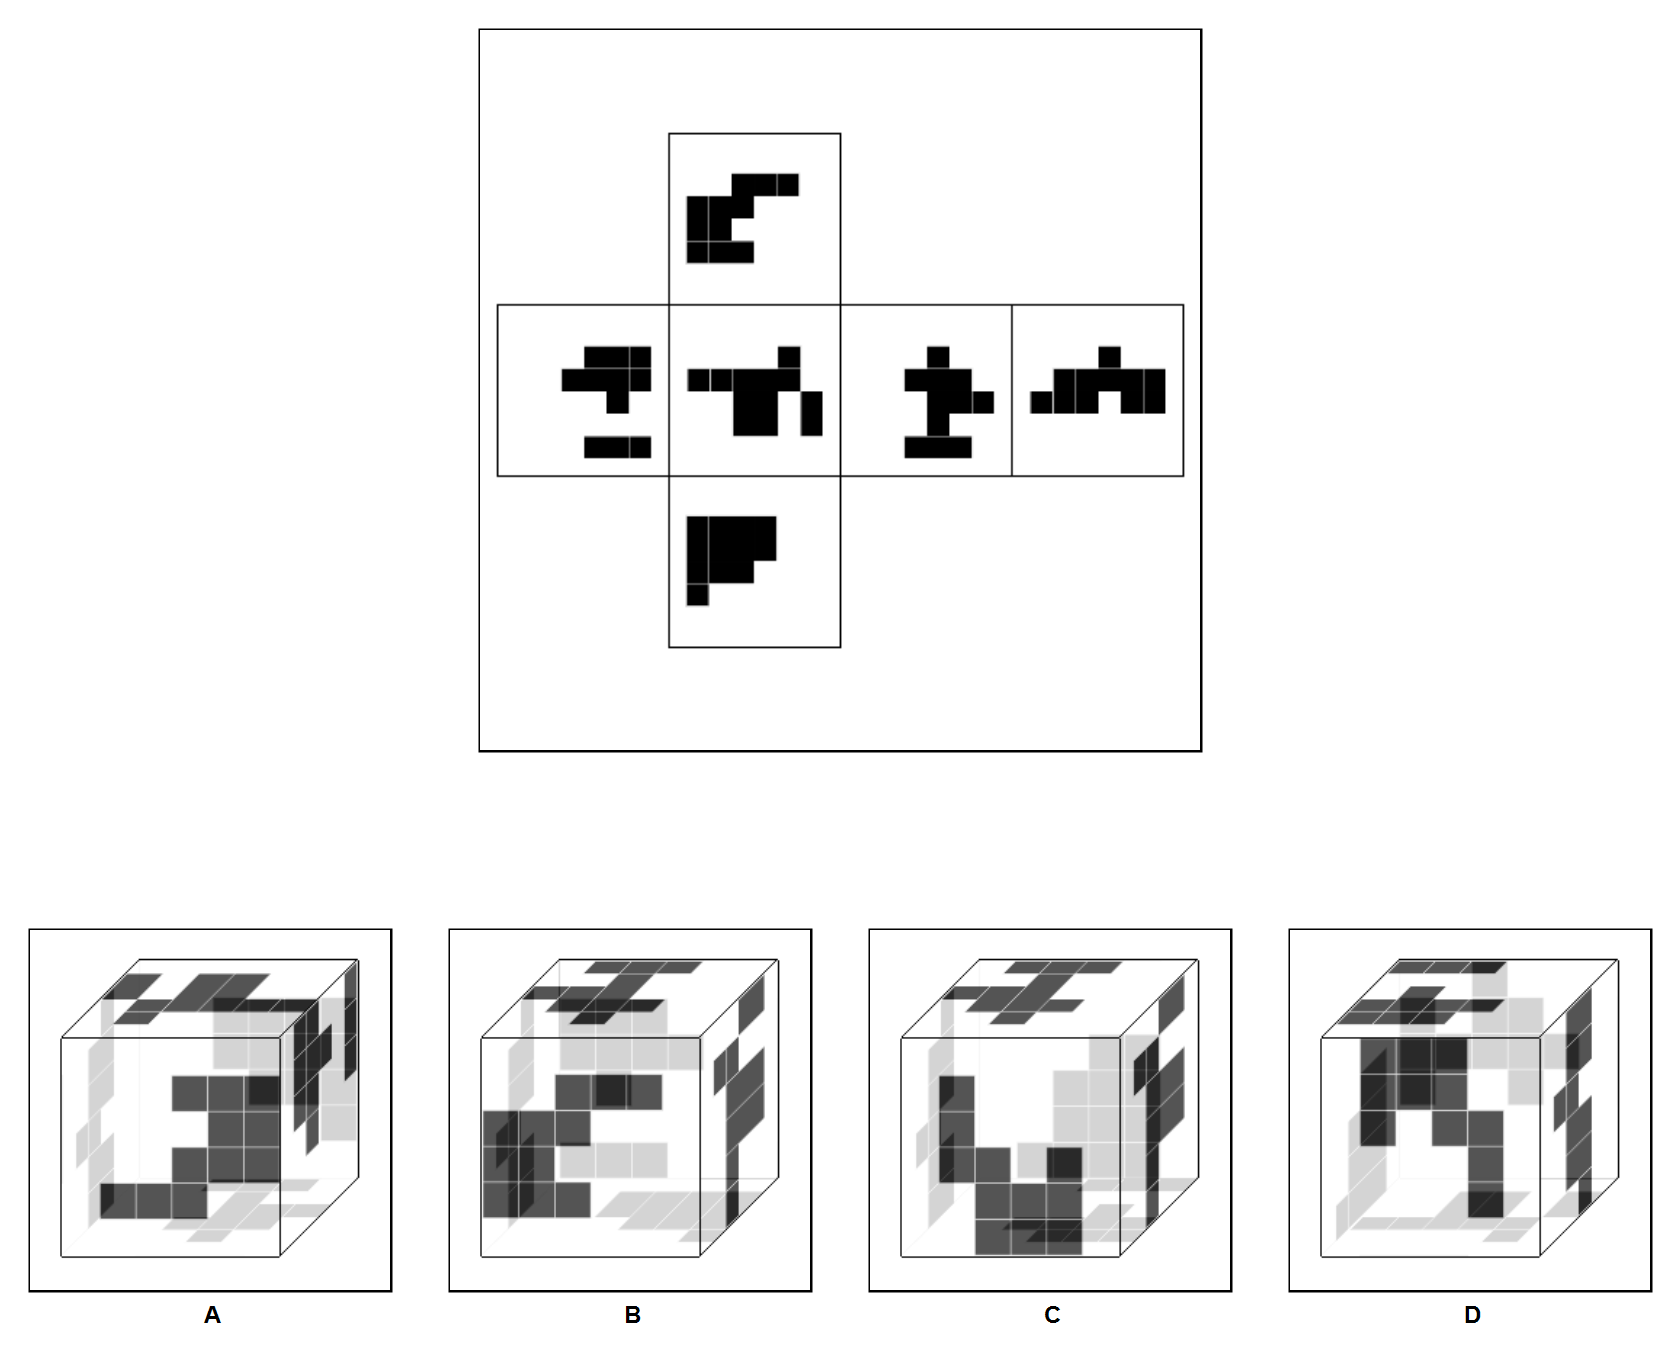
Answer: C